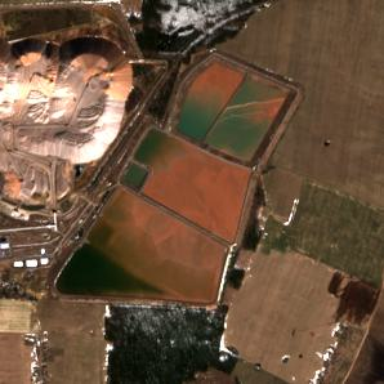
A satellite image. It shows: Man-made tailings pond surrounded by natural water.